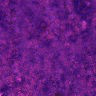
Metastatic tissue present: no